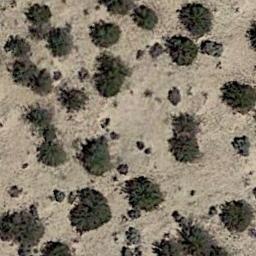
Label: chaparral